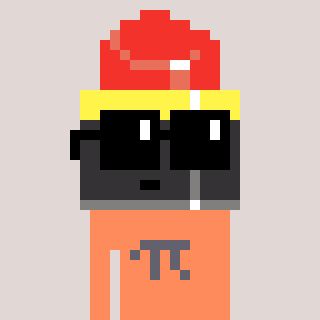
a pixel art character with square black sunglasses, a lipstick-shaped head and a peachy-colored body on a warm background